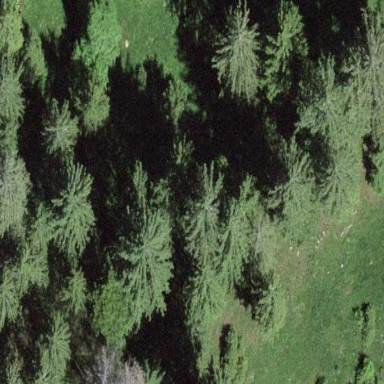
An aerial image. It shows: Beautiful woodland area.